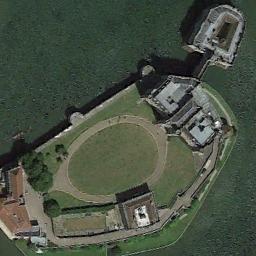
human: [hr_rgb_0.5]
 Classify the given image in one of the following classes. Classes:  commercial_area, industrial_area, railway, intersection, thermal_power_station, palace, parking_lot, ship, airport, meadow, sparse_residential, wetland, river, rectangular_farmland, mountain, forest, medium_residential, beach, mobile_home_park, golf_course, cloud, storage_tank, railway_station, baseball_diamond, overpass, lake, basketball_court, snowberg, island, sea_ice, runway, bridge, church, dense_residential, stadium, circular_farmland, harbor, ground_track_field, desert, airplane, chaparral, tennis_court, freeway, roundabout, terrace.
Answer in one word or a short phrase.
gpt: palace